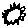
Label: sun